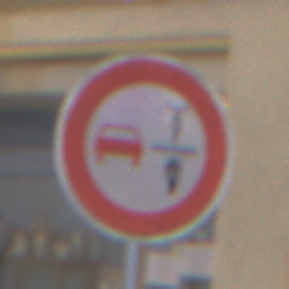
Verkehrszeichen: VerbotUeberholenEinspurigeFahrzeuge
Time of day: Night
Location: Outdoor (Urban)
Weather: Overcast
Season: Winter
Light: Artificial